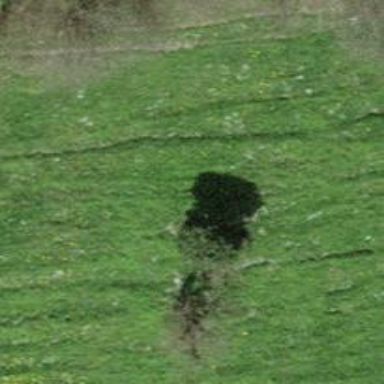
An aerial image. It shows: Broadleaved tree in natural setting.